Question: I am trying to make a game with a 'python' library called ''Pygame'' (v1.9.2) and I have made a character for the player. This character is supposed to "shoot" "bullets" or "spells" to the point of 'mouse_pos' and what I need help with is that the "bullet" has a constant speed assigned to 1 'self.speed = 1', if I try to increase the speed it will cause a flickering effect when the bullet reaches mouse_pos because self.pos will either be higher or lower than mouse_pos.

<URL>
related code is inside update() function
'''
class Spell(pygame.sprite.Sprite):
def __init__(self,game,x,y,spelltype,mouse_pos):
pygame.sprite.Sprite.__init__(self)
self.game = game
self.width = TILESIZE
self.height = TILESIZE
self.type = spelltype
self.effects = [
'effect_'+self.type+'_00',
'effect_'+self.type+'_01',
'effect_'+self.type+'_02'
]
self.image = pygame.image.load(path.join(IMG_DIR,"attack/attack_"+self.type+".png")).convert_alpha()
self.image = pygame.transform.scale(self.image,(self.width,self.height))
self.rect = self.image.get_rect()
self.rect.x = x+self.width
self.rect.y = y+self.height
self.speed = 1
self.mouse_pos = mouse_pos
self.idx = 0
def update(self):
if not self.rect.collidepoint(self.mouse_pos):
if self.mouse_pos[0] < self.rect.x:
self.rect.x -= self.speed
elif self.mouse_pos[0] > self.rect.x:
self.rect.x += self.speed
if self.mouse_pos[1] < self.rect.y:
self.rect.y -= self.speed
elif self.mouse_pos[1] > self.rect.y:
self.rect.y += self.speed
else:
self.image = pygame.image.load(path.join(IMG_DIR,"effects/"+self.effects[self.idx]+".png"))
self.idx += 1
if self.idx >= len(self.effects):
self.kill()
'''
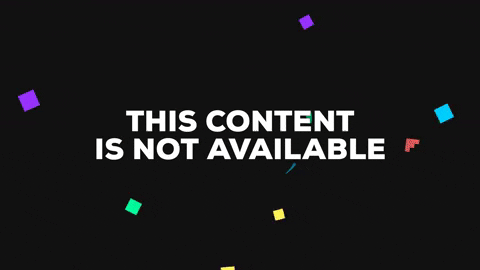
Answer: If your bullet goes so fast that it passes through the target, you might want to test if the line between the bullets current point an its last point intersect with your target.
A bit more detail is available here: <URL>